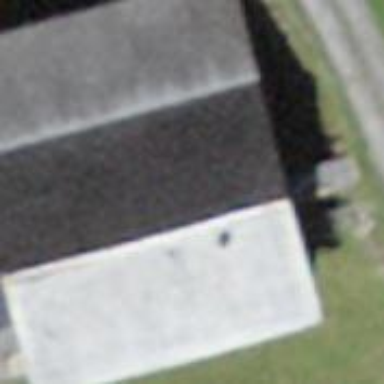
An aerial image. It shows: Farm auxiliary building.